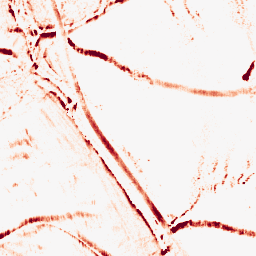
Category: morphological
Decomposition family: morphological_rect
Decomposition parameters: operation: opening
width: 5
height: 10
Upsampling method: cubic_mitchell
Upsampling parameters: scale: 4
Upsampling scale: 4